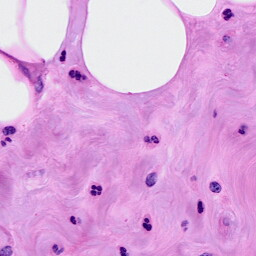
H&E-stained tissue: Breast